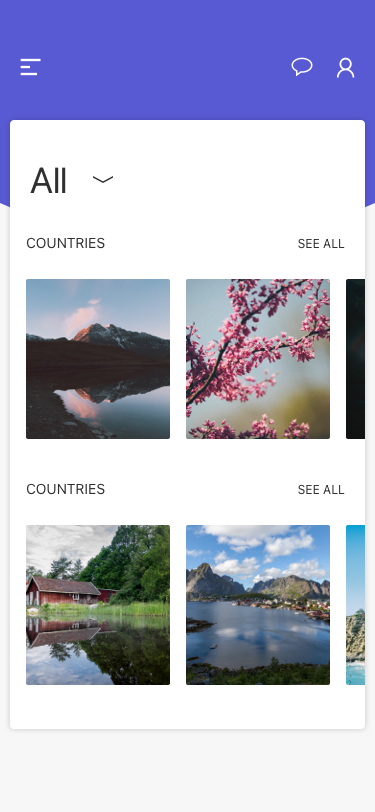
Text in this UI design:
SEE ALL
COUNTRIES
SEE ALL
COUNTRIES
All